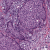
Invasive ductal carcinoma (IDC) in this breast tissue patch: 0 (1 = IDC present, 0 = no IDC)